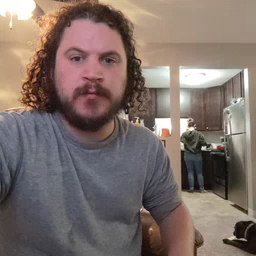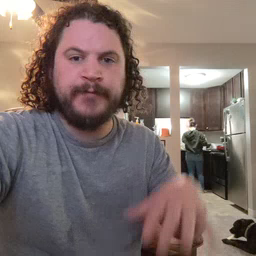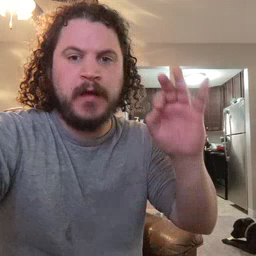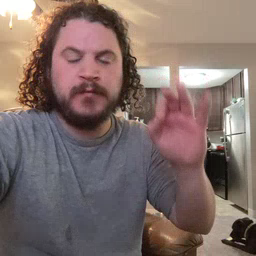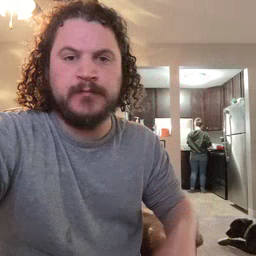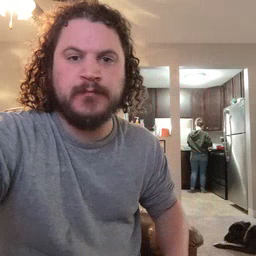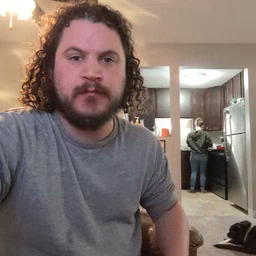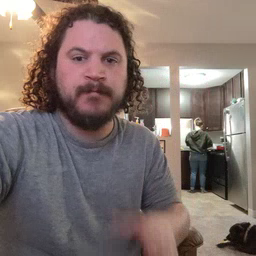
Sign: find